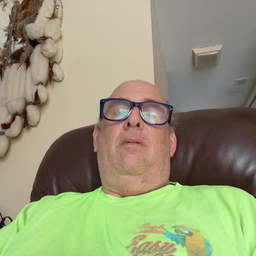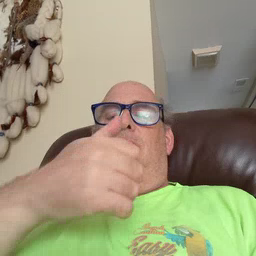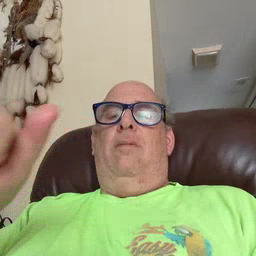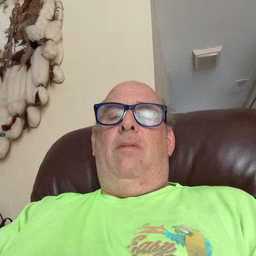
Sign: any